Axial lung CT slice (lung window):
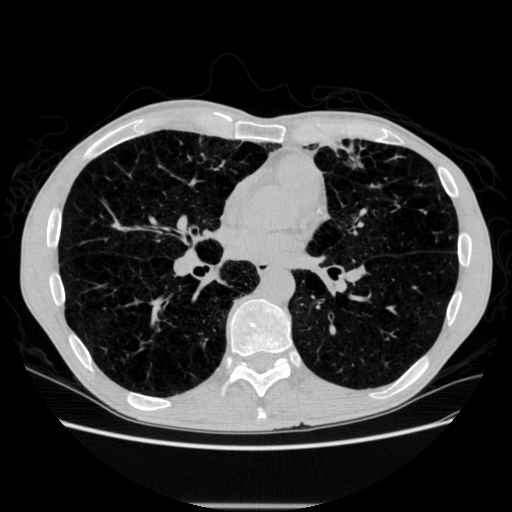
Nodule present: no